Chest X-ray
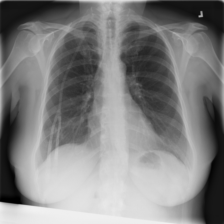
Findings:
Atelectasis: negative
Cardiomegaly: negative
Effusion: negative
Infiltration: negative
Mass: negative
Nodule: negative
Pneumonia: negative
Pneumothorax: negative
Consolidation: negative
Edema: negative
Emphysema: negative
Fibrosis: negative
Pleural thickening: negative
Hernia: negative